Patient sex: M
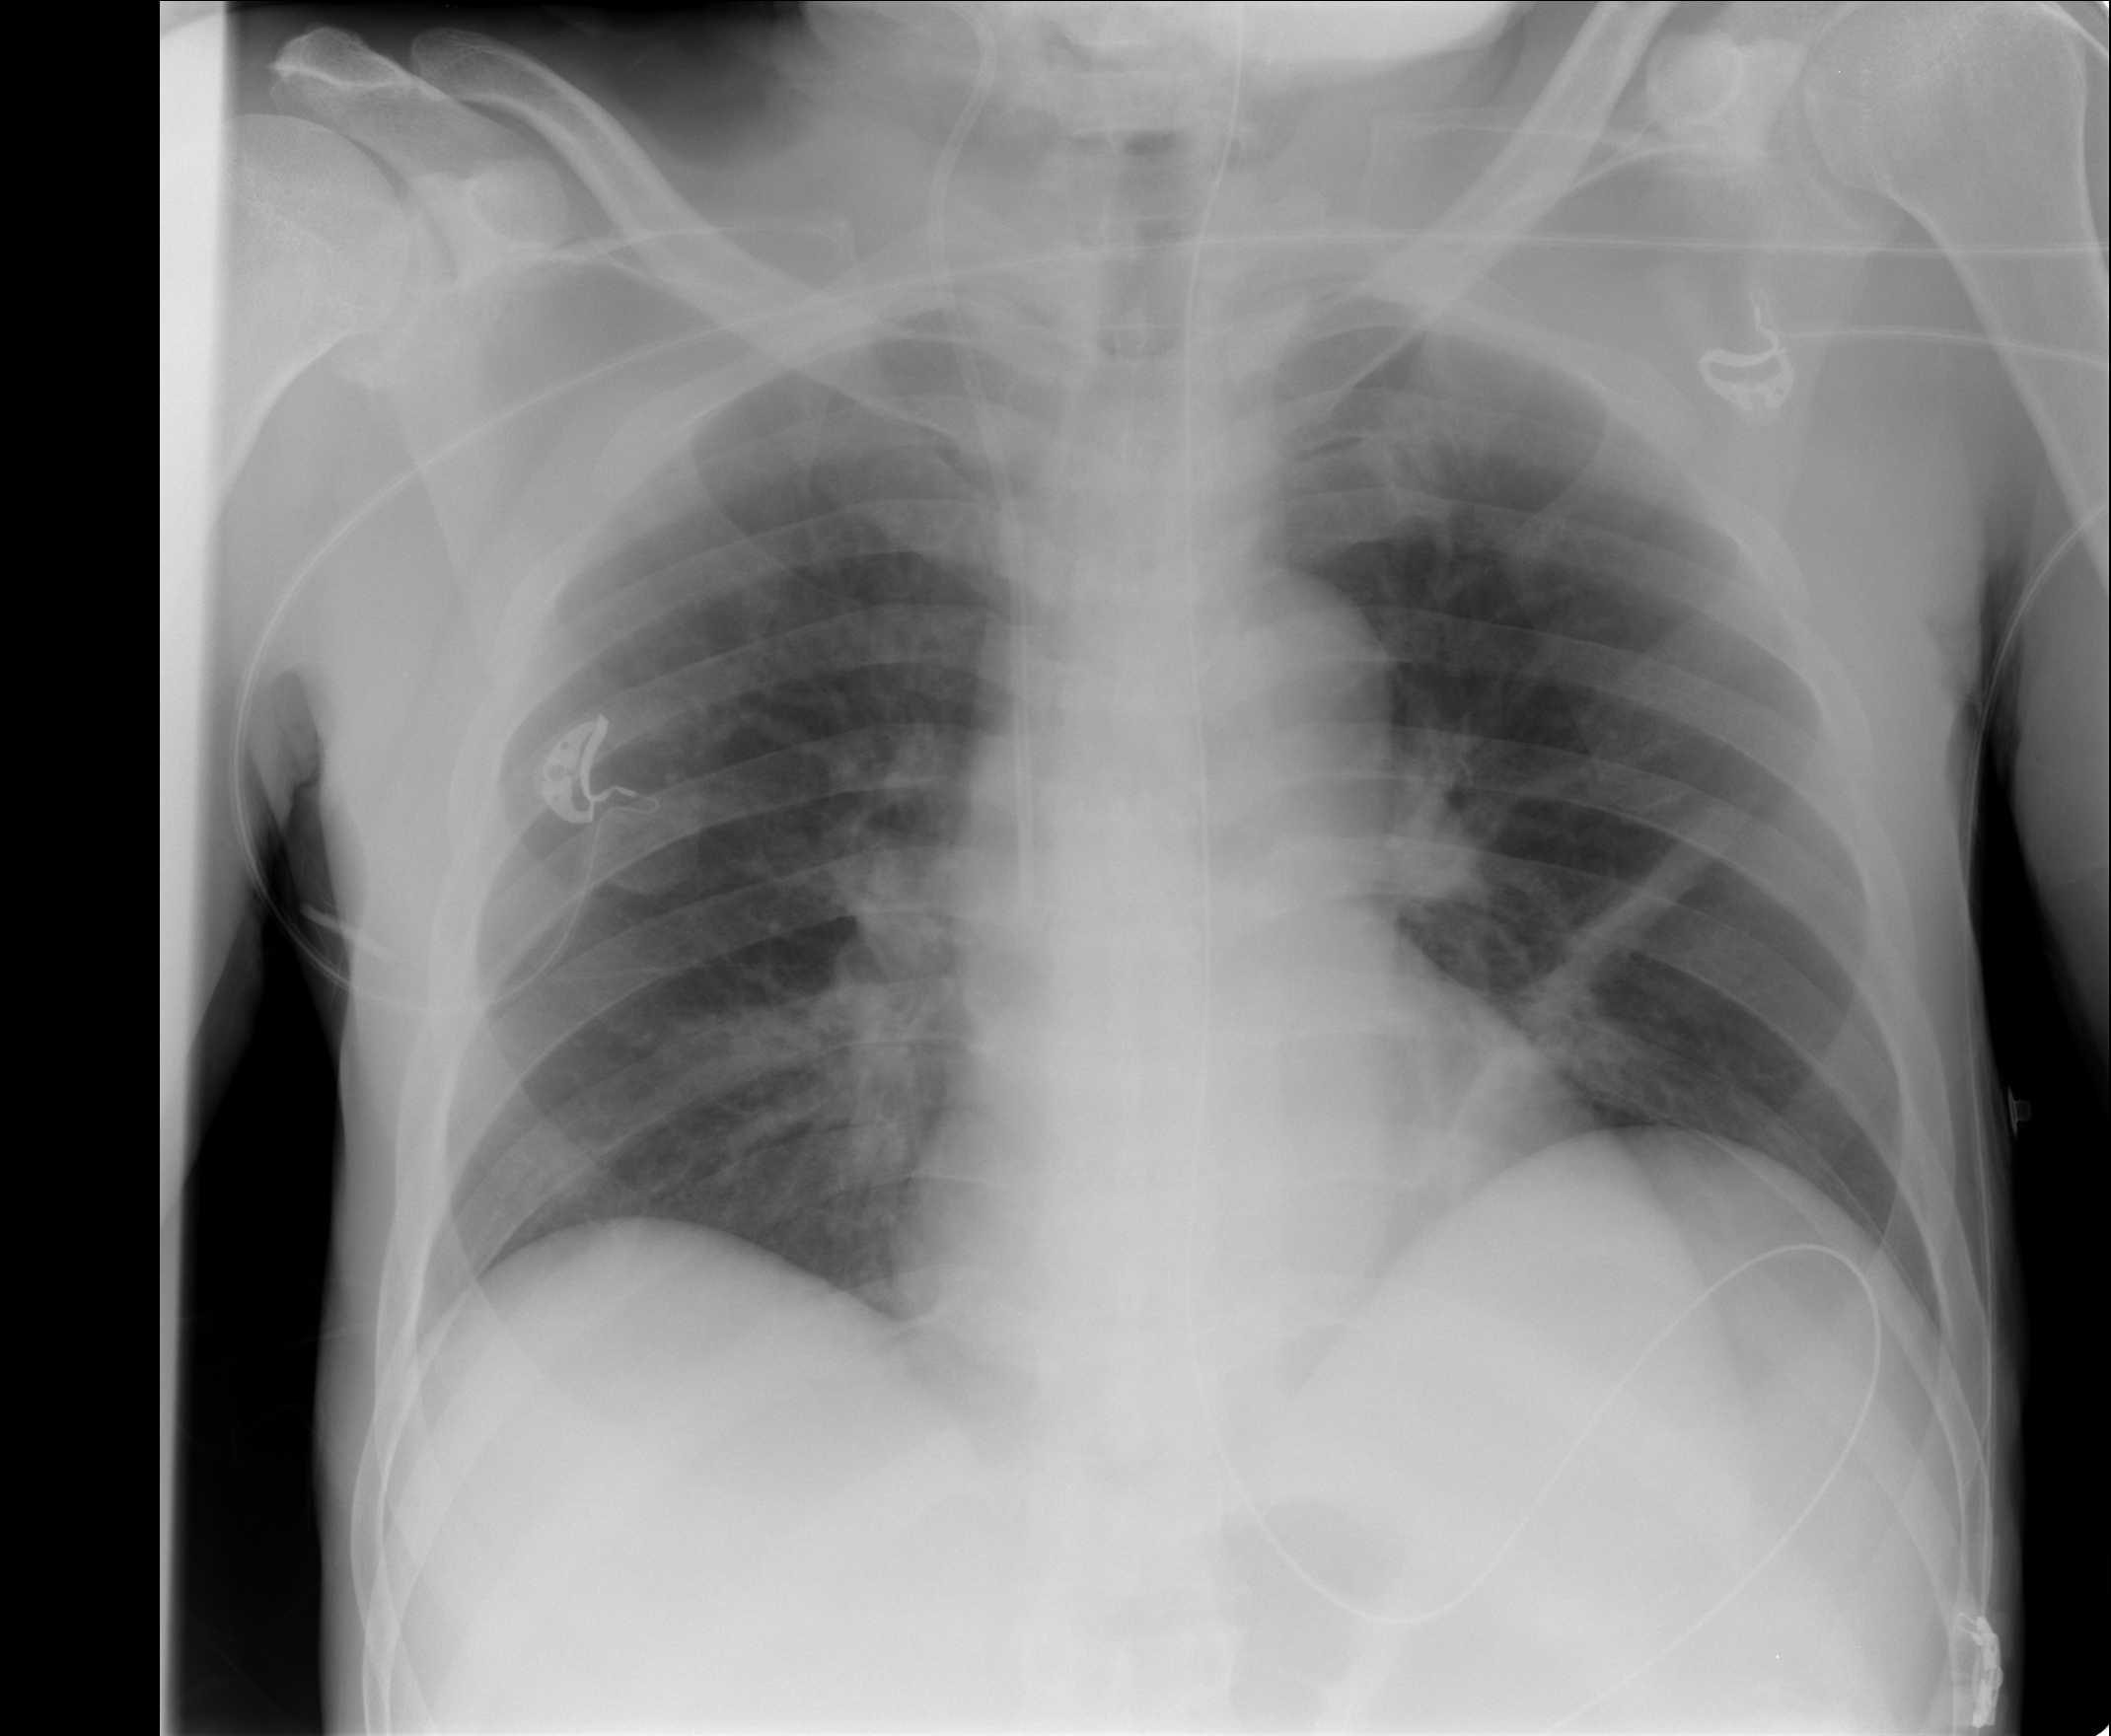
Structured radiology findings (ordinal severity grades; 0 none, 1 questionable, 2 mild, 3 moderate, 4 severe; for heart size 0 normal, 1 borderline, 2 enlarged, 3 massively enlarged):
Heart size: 0
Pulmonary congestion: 0
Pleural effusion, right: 0
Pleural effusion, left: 0
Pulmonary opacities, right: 0
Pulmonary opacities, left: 0
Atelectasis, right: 0
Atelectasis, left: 2